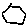
Label: hexagon